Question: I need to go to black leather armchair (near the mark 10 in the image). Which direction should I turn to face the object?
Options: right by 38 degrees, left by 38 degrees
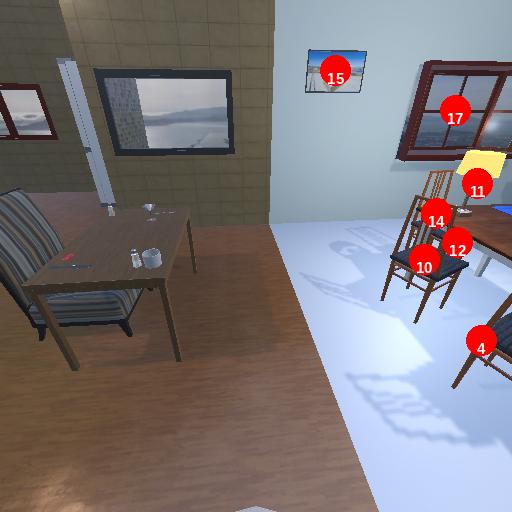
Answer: right by 38 degrees